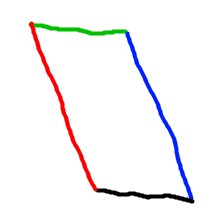
Shape: parallelogram